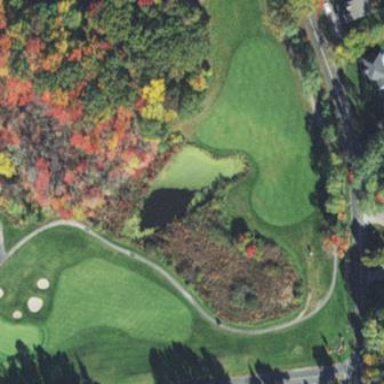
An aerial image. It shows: Water hazard on golf course. The hazard is natural water feature.